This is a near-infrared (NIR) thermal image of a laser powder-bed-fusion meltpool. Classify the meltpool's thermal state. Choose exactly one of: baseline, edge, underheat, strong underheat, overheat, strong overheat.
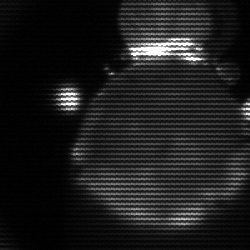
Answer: edge